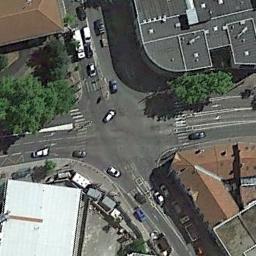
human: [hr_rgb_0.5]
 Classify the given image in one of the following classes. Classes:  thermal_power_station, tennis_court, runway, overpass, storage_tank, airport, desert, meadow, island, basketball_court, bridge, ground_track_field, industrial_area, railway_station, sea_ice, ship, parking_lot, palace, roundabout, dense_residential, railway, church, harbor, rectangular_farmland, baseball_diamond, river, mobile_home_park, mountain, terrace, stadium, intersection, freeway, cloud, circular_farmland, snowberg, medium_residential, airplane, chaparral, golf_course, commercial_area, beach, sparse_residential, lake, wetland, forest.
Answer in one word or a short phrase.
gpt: intersection